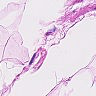
Metastatic tissue present: no